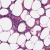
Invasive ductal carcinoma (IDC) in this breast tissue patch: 0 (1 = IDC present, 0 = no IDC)